Question: I've got a question in regards to styling the appearance of devexpress elements (and comboboxes in particular). I've looked through demos and also looked for tutorials but didn't find anything that seemed to work so far (I know it must work somehow though).
Below is an example of how I create a combobox. The problem I have is that it looks like shown on the image at the end of this post. With settings.Properties.Native=true it looks like a normal combobox, but if set to false it looks completely different (and sadly is way too big).
So my question is: How can I format it to look at least somewhat similar to a normal combobox (sizewise)? (with other words, what is a common way to do that in such cases?
and if done via CSS, what keywords would I have to use there,...?)
Tnx
'''
Kategorie @Html.DevExpress().ComboBox(
settings => {
settings.Name = "ProductCategory";
settings.Width = 300;
settings.SelectedIndex = 0;
settings.Properties.DropDownStyle = DevExpress.Web.ASPxEditors.DropDownStyle.DropDown;
settings.Properties.IncrementalFilteringMode = DevExpress.Web.ASPxEditors.IncrementalFilteringMode.Contains;
settings.Properties.TextField = "Name";
settings.Properties.DisplayFormatInEditMode = false;
settings.Properties.Native = false;
settings.Properties.TextFormatString = "{0}";
settings.Properties.DisplayFormatString = "{0}";
settings.Properties.ValueField = "Id";
settings.Properties.ValueType = typeof(int);
}
).BindList(Categories).GetHtml()
'''
---

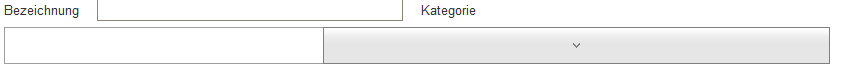
Answer: Choose tool from the Start -> All Programs -> Developer Express xxx -> Components -> Tools -> ASPxThemeBuilder.
Related documentation:
- <URL>